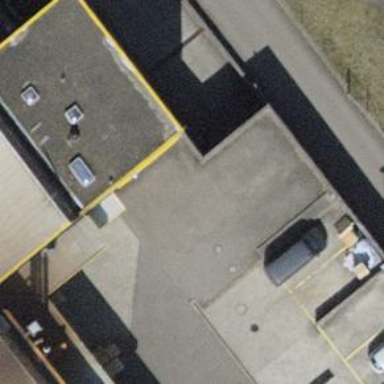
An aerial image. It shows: Parking area.